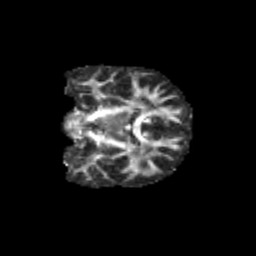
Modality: FA
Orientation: coronal
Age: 11
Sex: female
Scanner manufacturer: siemens
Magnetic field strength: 3 T
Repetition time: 3.8 s
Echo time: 0.07 s